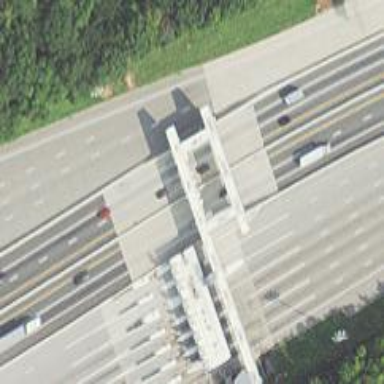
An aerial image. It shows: Toll gantry on the road.